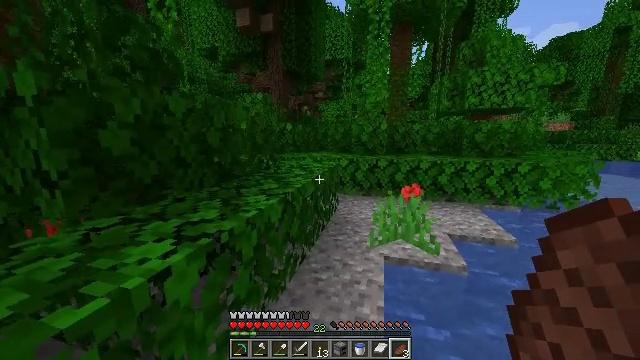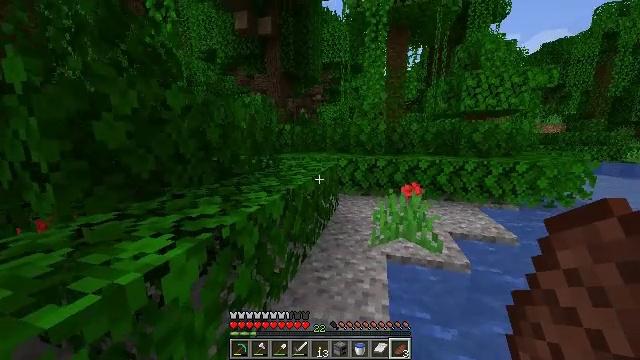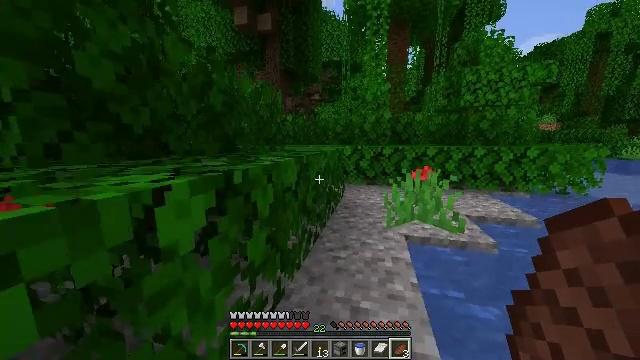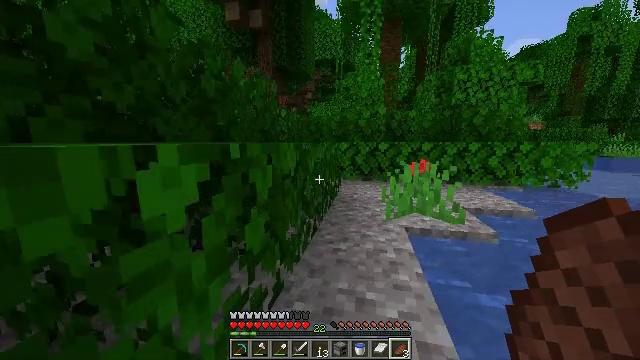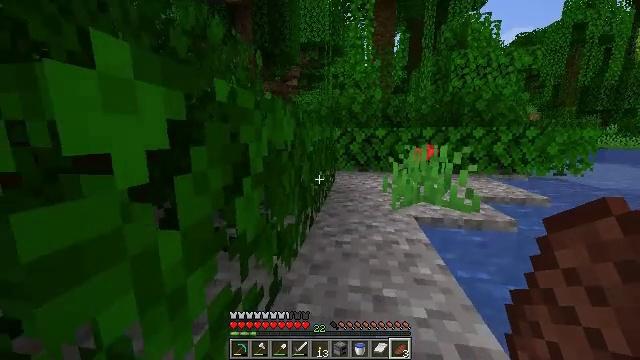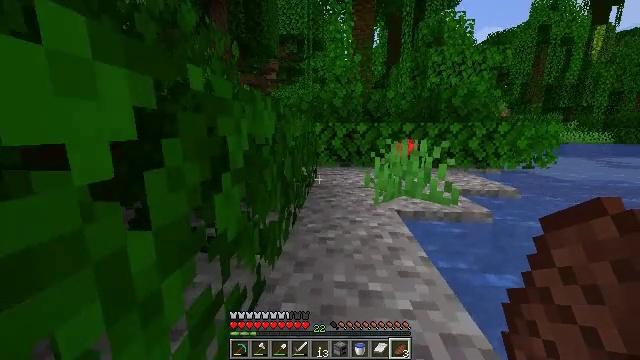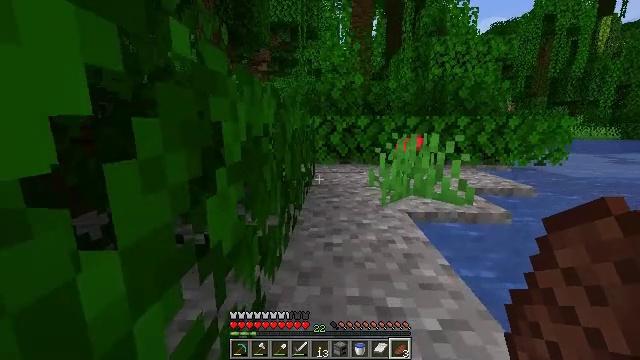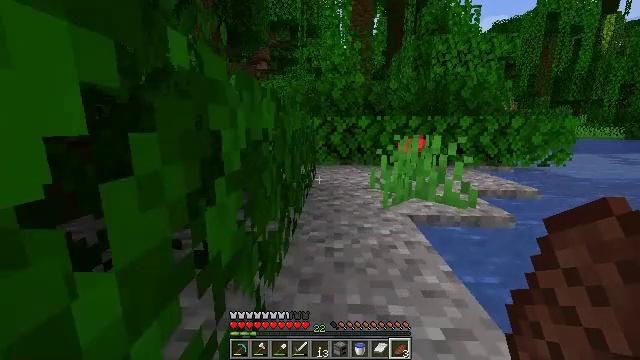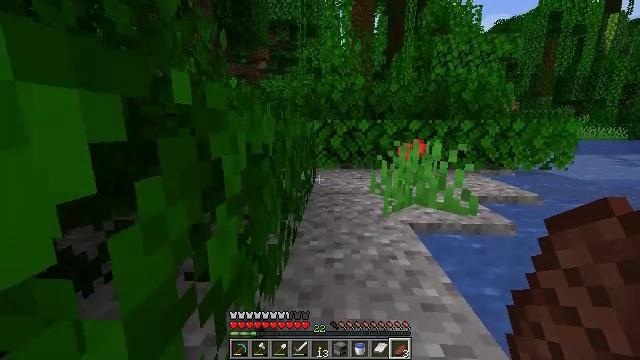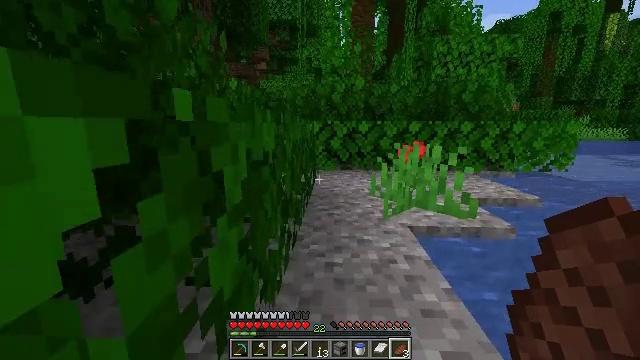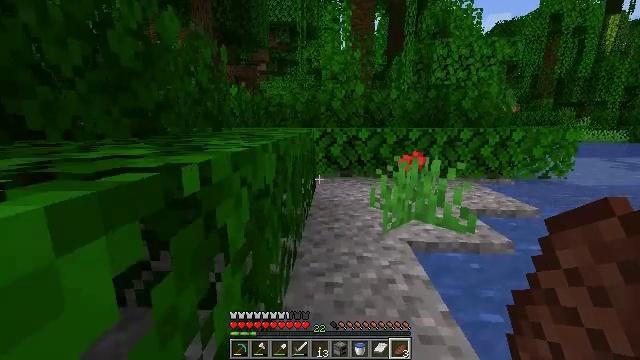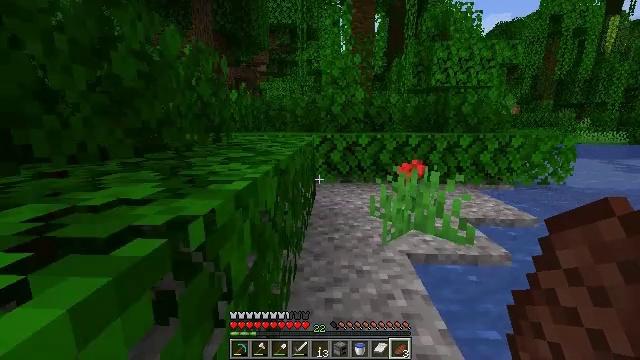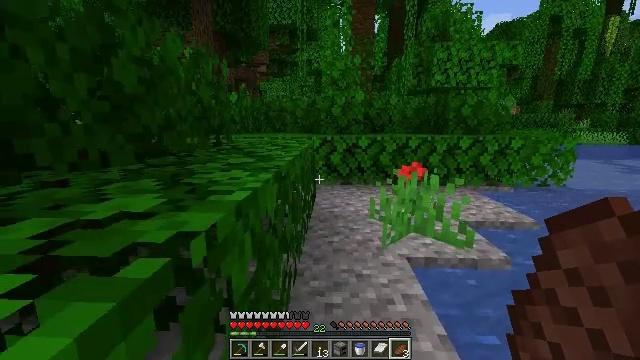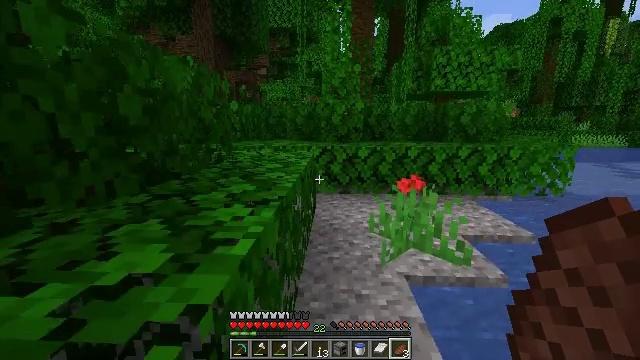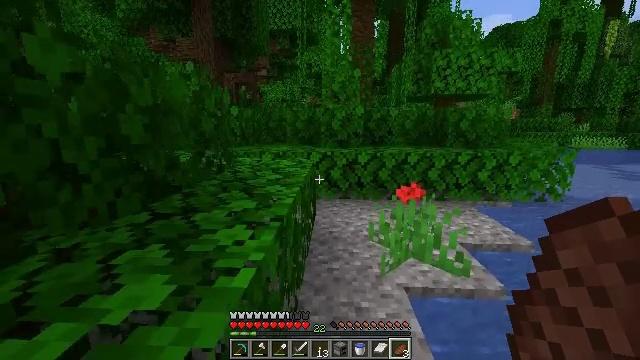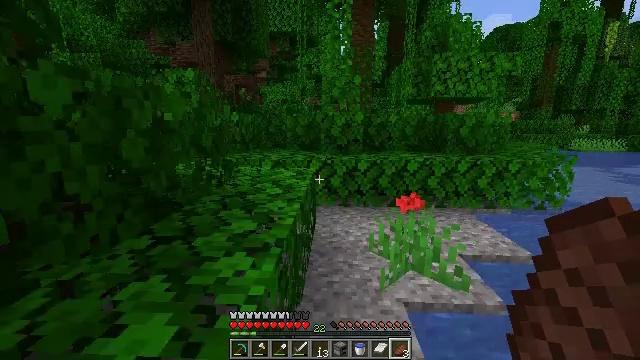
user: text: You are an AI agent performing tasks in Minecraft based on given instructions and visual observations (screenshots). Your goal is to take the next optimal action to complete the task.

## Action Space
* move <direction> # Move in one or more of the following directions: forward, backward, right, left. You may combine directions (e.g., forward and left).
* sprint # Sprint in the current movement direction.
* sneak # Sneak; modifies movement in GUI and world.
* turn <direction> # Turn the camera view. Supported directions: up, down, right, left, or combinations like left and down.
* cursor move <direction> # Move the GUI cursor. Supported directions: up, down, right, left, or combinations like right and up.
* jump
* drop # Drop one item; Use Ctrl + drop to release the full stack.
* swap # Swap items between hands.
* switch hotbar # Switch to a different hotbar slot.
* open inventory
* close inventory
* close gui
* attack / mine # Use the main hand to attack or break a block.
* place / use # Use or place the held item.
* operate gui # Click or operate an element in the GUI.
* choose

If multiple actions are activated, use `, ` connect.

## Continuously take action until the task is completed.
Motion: motion action
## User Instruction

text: Gather melon for food.
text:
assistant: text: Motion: move forward and move left, sprint, jump
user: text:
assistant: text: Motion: move forward, sprint, jump
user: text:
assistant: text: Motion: move forward, sprint, turn right, jump
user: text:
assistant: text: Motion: move forward, sprint, turn right, jump
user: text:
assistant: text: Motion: move forward, sprint, turn right, jump
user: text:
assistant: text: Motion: move forward, sprint, turn right, jump
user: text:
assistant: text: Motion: move forward, sprint, jump
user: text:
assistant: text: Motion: move forward, sprint, jump
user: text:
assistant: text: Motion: move forward, sprint, jump
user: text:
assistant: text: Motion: move forward, sprint, jump
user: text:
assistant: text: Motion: move forward, sprint, jump
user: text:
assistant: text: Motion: move forward, sprint, jump
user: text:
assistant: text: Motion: move forward, sprint, jump
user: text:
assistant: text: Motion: move forward, sprint, jump
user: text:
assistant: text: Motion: move forward, sprint, jump
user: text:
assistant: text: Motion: move forward, sprint, jump
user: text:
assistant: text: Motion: move forward, sprint, jump
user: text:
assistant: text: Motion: move forward, sprint, jump
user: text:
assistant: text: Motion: move forward, sprint
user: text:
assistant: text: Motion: move forward, sprint
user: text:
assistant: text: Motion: move forward, sprint
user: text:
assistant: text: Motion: move forward, sprint
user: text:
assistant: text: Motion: move forward, sprint
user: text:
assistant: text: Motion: move forward, sprint
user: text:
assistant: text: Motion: move forward, sprint, turn left
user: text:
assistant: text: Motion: move forward, sprint, turn left
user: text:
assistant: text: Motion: move forward, sprint, turn left and up
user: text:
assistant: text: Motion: move forward, sprint, turn left
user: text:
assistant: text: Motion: move forward, sprint, turn left, jump
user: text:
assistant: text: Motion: move forward, sprint, turn left, jump